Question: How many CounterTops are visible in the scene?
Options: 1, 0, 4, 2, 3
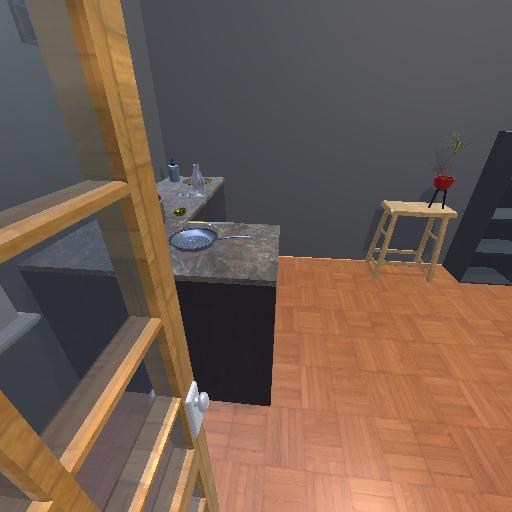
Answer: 1